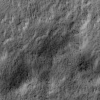
Atmospheric dust classification: not_dusty